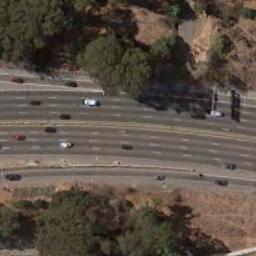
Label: freeway